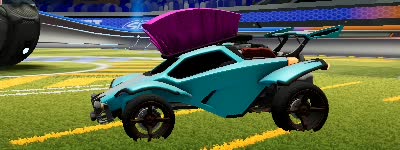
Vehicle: octane